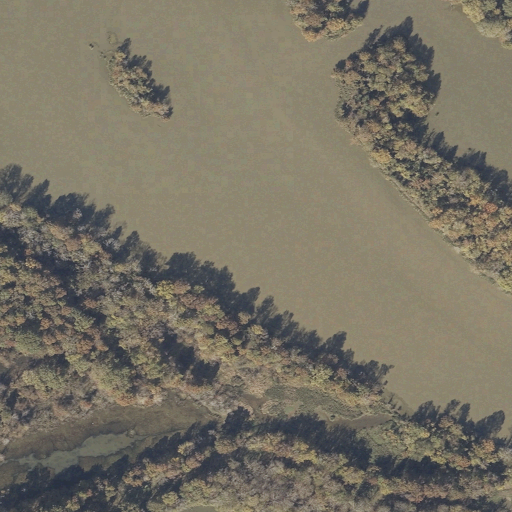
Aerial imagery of bar in Mississippi named Bar Number 14 containing open water, woody wetlands, herbaceous wetlands, grassland, and evergreen forest